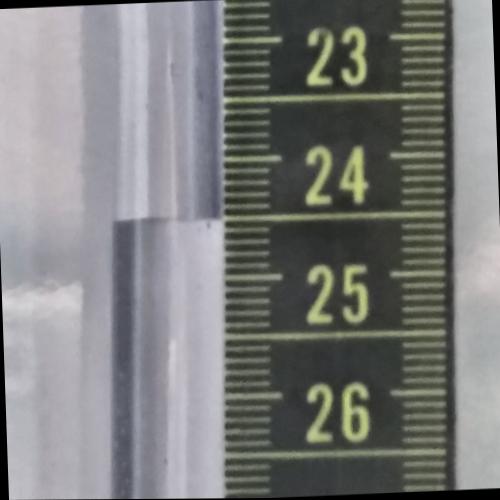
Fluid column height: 24.5 cm